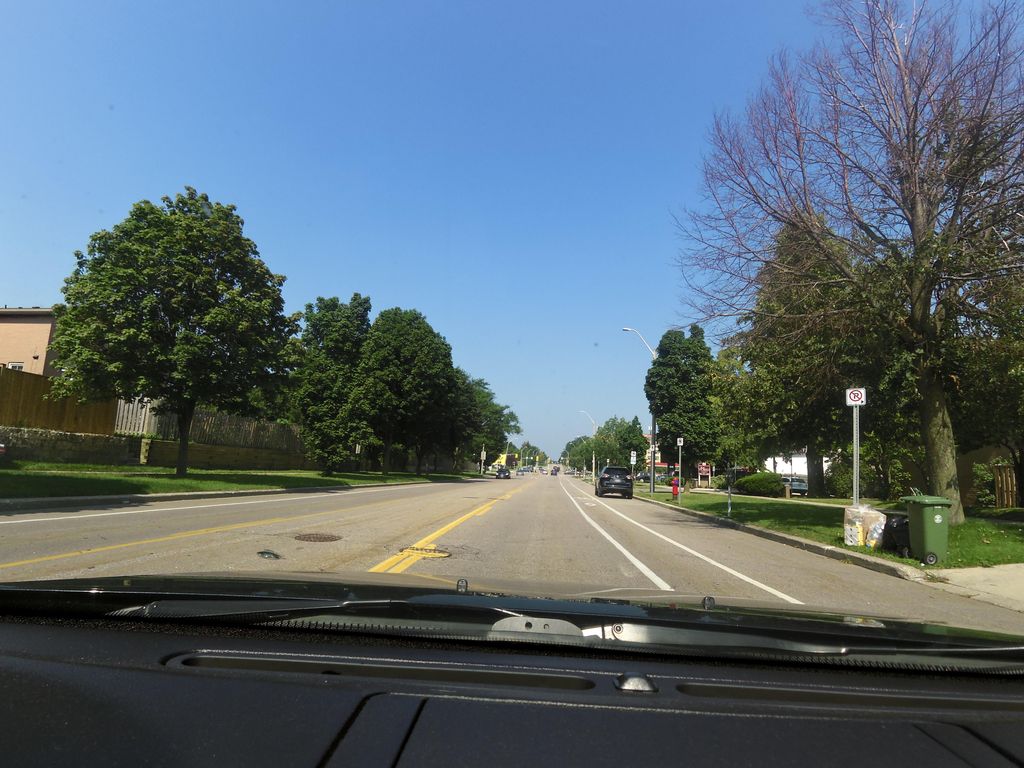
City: hamilton